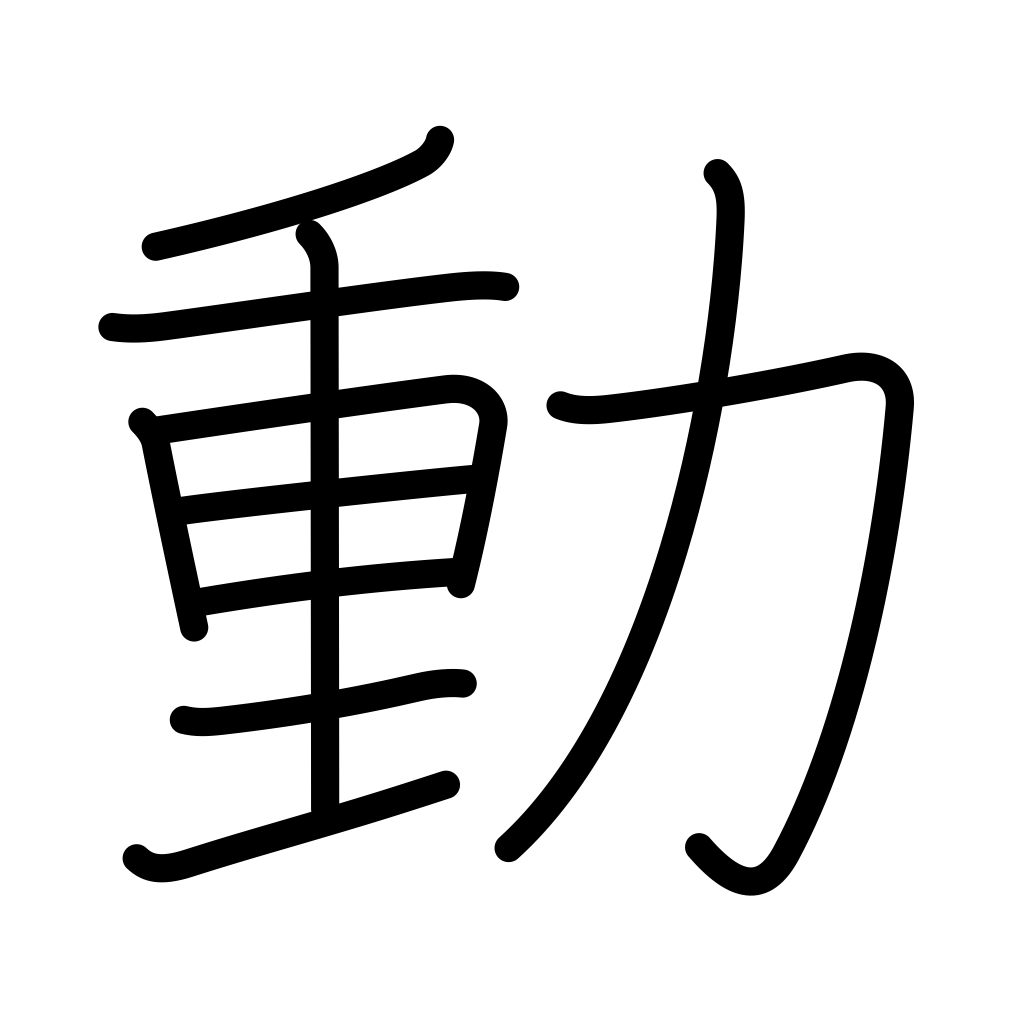
Meaning: move, motion, change, confusion, shift, shake